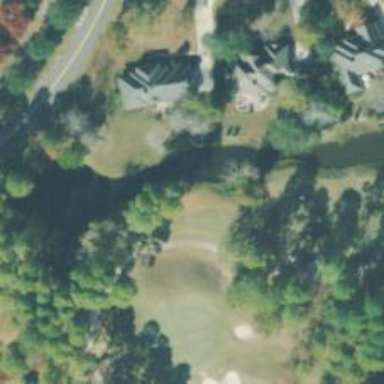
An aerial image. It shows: Golf tee.